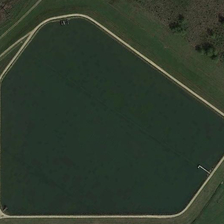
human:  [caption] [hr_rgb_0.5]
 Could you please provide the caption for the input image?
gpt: a large number of lawns are planted around the lake .

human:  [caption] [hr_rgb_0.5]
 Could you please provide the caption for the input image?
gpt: there is a vast lake in the middle of the area .

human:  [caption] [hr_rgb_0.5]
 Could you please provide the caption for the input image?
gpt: there is a vast lake in the middle of the area .

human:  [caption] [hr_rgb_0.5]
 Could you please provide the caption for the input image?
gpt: a large number of lawns are planted around the lake .

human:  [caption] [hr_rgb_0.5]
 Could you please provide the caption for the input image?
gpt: there is a vast lake in the middle of the area .